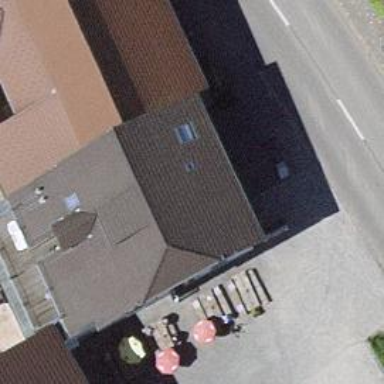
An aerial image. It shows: Bakery.